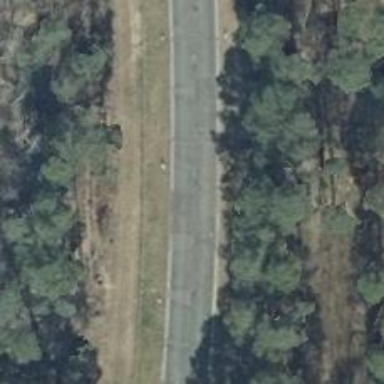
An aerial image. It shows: Secondary road with concrete surface.